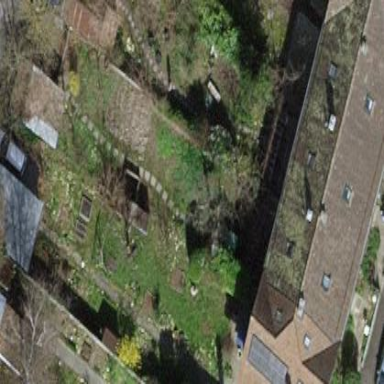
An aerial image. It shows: Garden surrounded by fence.